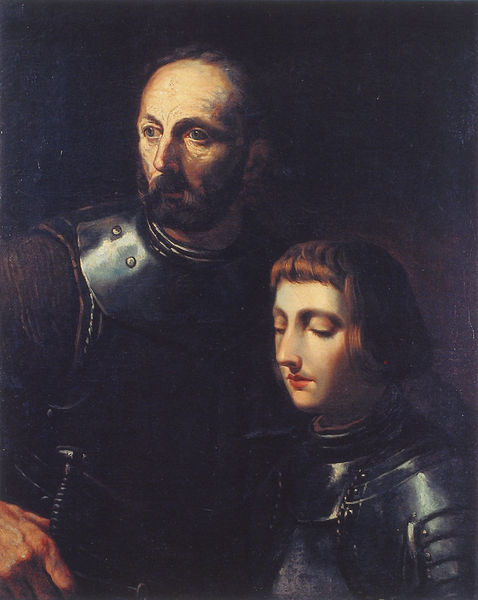
Titel: Jeanne d’Arc mit Pierre
Künstler: Ary Scheffer
Standort: Paris, Saint-Denys-de-la-Chapelle (EU - F)
Schlagwörter: dunkel, gemälde, mann, frau, männer, schwarz, alt, bart, portrait, porträt, öl, adel, paar, vater, poträt, metall, schwert, waffe, ritter, rüstung, johanna, sohn, johanne